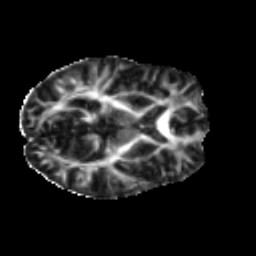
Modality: FA
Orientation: axial
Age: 42
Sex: female
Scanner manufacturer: ge
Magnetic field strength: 3 T
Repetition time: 7.8 s
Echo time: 0.0606 s